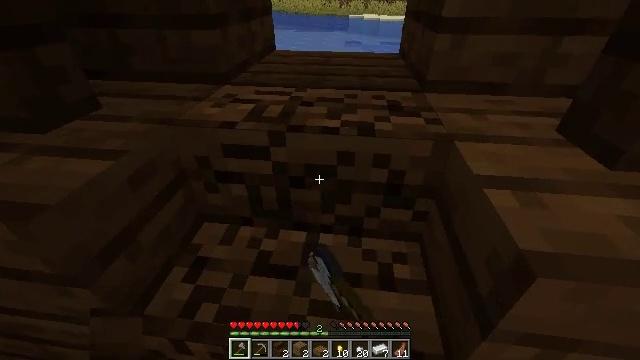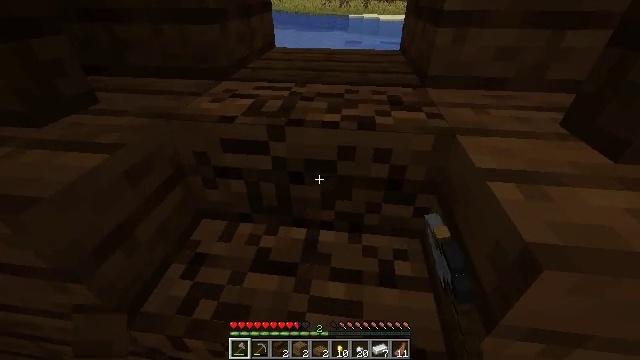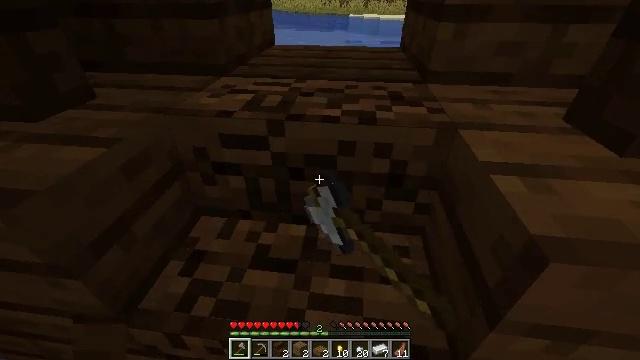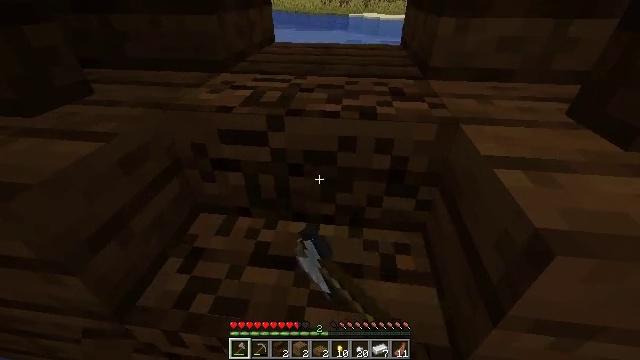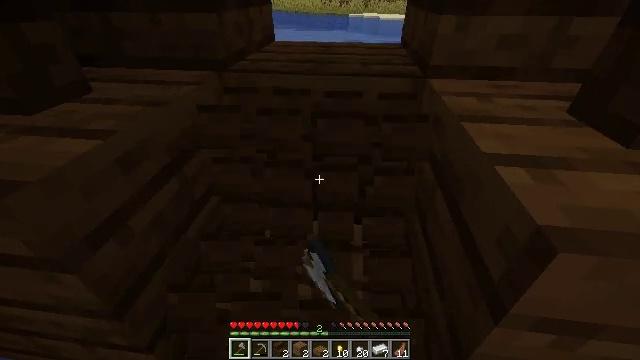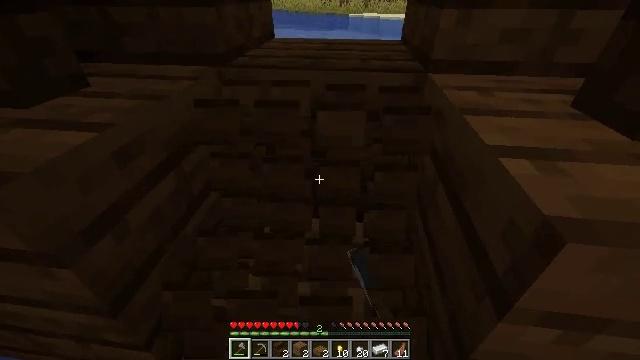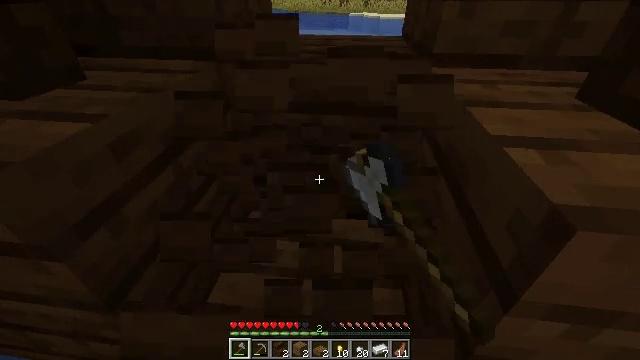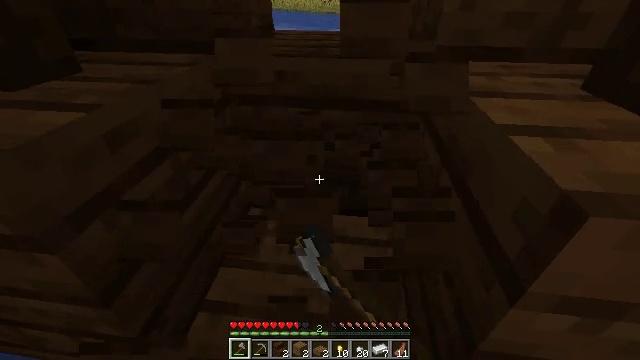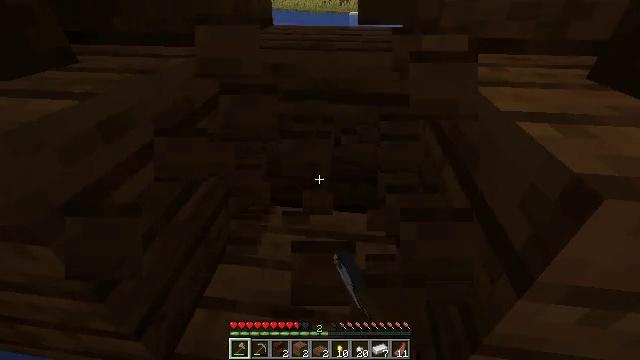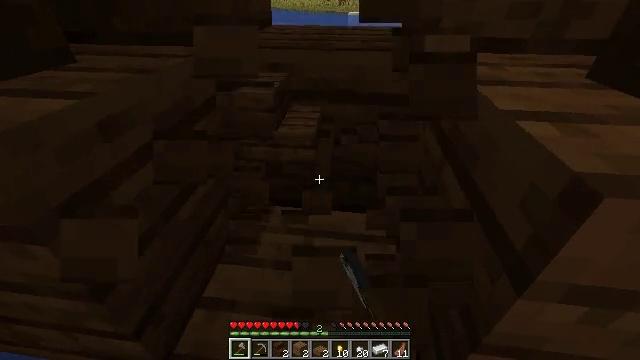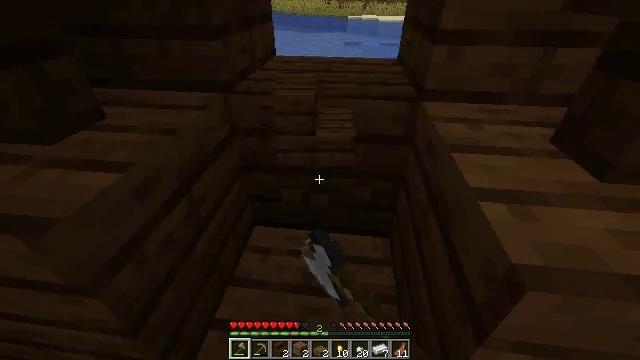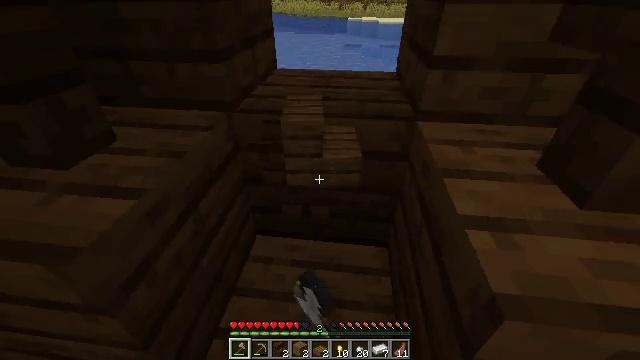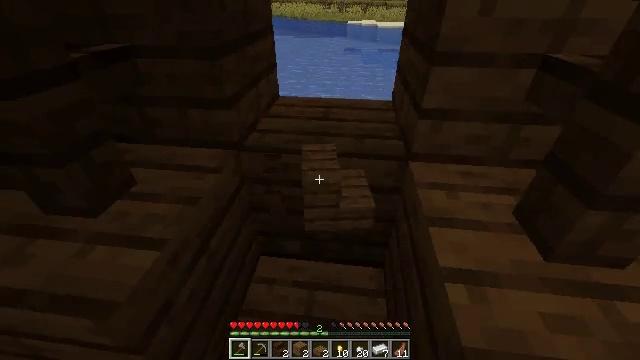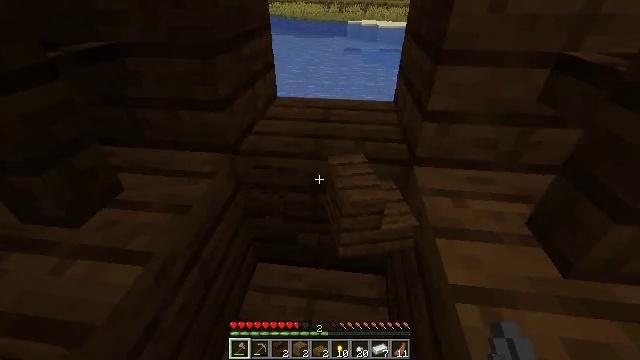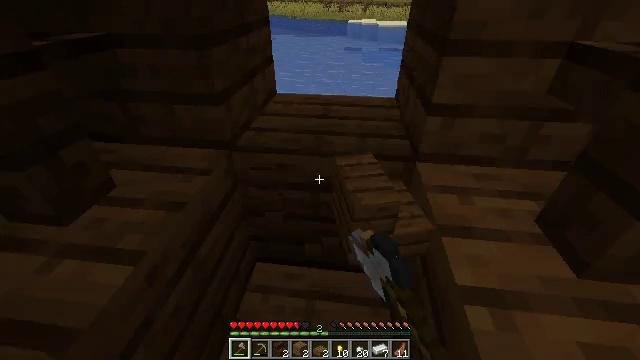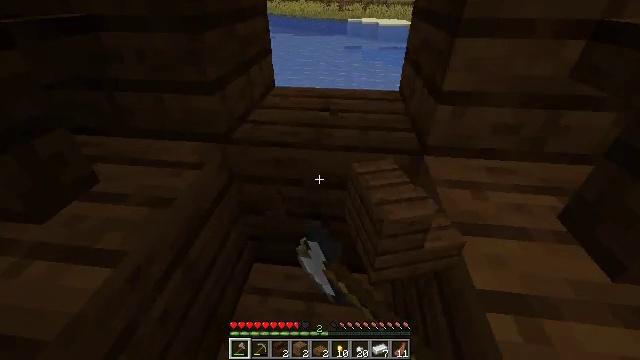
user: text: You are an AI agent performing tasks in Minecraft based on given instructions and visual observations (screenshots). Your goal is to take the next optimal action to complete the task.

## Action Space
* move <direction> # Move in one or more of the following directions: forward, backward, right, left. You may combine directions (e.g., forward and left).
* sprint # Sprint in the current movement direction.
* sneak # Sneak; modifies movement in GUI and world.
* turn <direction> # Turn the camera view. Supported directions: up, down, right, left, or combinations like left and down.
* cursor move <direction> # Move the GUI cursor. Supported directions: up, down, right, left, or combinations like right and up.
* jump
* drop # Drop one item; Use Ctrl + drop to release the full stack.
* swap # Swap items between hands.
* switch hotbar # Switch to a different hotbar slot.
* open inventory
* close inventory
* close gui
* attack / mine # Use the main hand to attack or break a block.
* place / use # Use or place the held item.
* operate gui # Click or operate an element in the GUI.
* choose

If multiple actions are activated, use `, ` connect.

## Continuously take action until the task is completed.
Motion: motion action
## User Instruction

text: Collect the dark oak stairs by mining.
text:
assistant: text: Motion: attack / mine
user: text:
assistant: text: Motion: attack / mine
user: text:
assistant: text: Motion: attack / mine
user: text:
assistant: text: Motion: attack / mine
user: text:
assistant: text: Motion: attack / mine
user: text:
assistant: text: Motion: attack / mine
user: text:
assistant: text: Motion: attack / mine
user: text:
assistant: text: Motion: attack / mine
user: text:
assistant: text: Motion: move forward, attack / mine
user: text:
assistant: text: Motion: move forward, attack / mine
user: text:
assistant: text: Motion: move forward, attack / mine, jump
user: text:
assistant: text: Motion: move forward, attack / mine, jump
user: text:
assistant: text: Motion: move forward, attack / mine, jump
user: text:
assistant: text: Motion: move forward, attack / mine, jump
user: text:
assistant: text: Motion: move forward, attack / mine, jump
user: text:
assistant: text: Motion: move forward, attack / mine
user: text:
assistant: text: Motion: move forward, attack / mine
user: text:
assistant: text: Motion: move forward, attack / mine
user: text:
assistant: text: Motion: move forward, attack / mine
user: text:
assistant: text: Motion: move forward, attack / mine
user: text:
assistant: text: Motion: move forward, attack / mine
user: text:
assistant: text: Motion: move forward, attack / mine
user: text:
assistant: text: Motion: attack / mine
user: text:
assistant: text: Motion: turn down, attack / mine
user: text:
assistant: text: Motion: turn down, attack / mine
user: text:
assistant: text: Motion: turn down, attack / mine
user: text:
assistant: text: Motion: attack / mine
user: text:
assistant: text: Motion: attack / mine
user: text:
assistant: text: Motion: attack / mine
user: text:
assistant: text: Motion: attack / mine